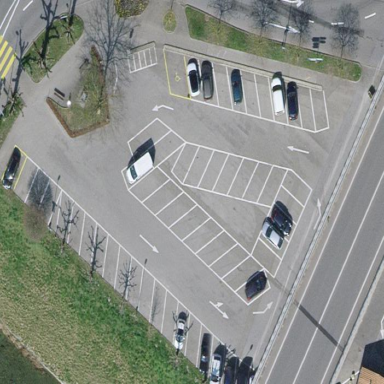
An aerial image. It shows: Parking area with surface.